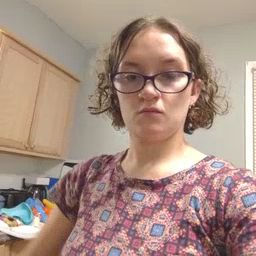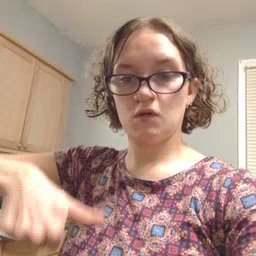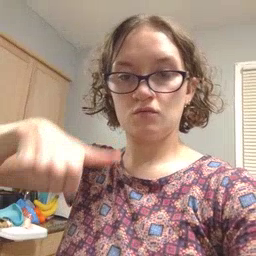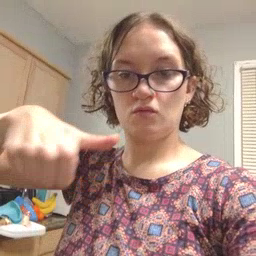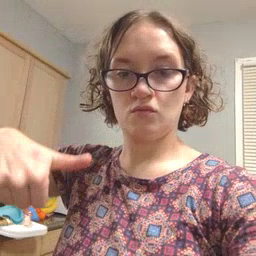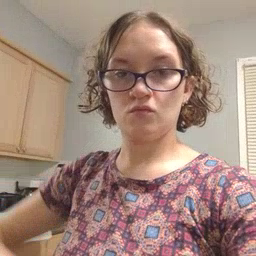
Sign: puzzle